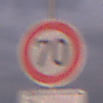
Verkehrszeichen: Geschwindigkeit70
Zusatzzeichen unten: HinweiseAufGefahrenDurchVerbaleAngabe1
Umgebung: Outdoor, Nature
Tageszeit: SunriseSunset
Wetter: PartlyCloudy
Licht: Natural
Jahreszeit: NotSpecified
Kontrast: LowContrast